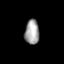
Tissue: lung
Cell type: Endothelial cells
Senescence score: 0.5635
Nuclear area (px): 352
Mean DAPI intensity: 158.807